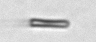
Label: fiber